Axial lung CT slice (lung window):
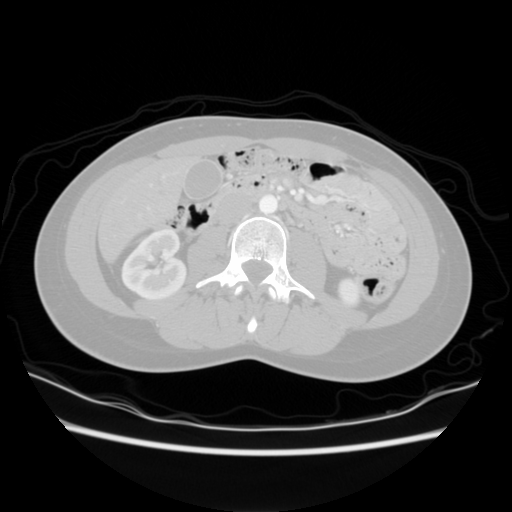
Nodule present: no